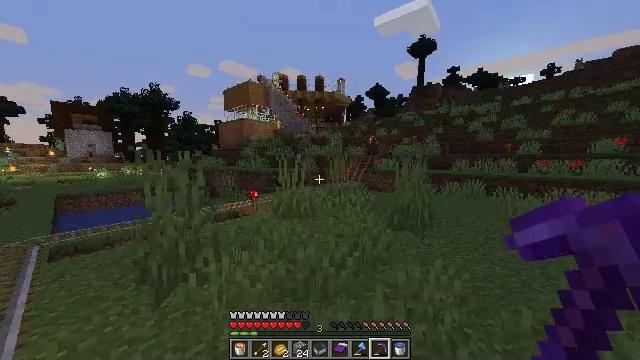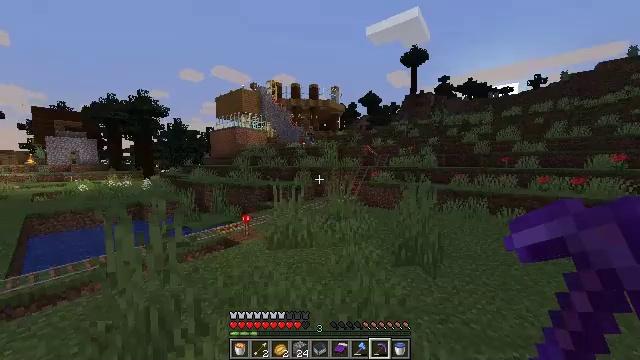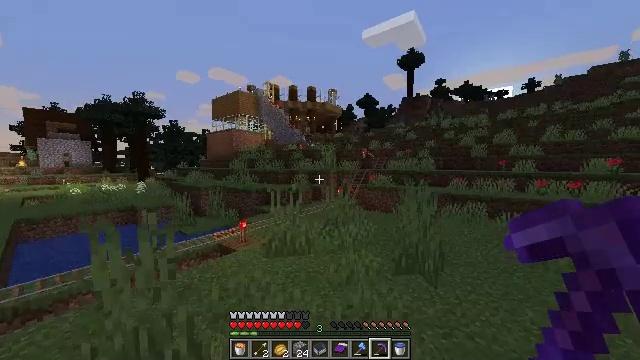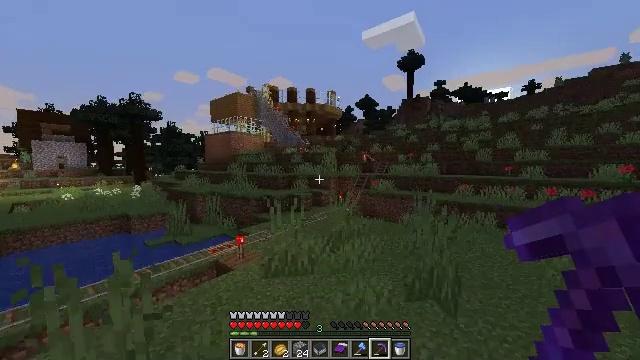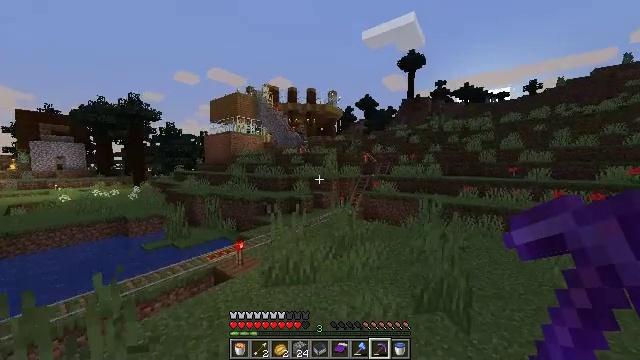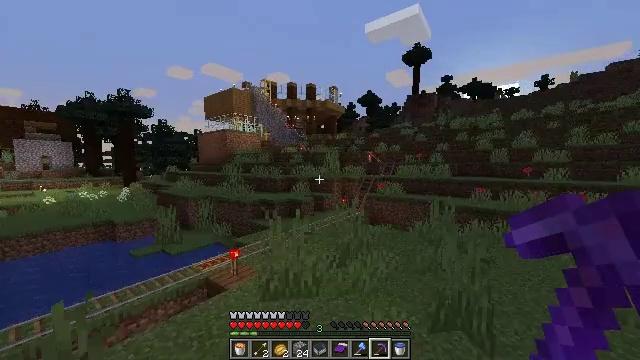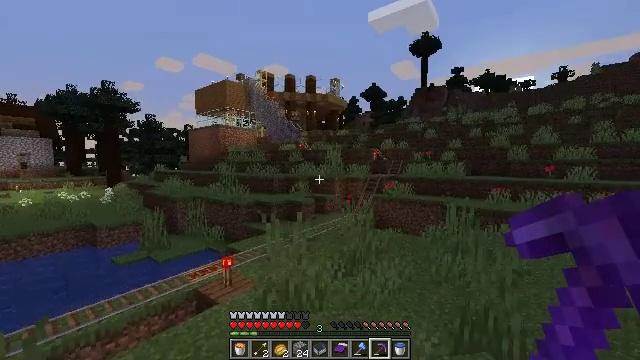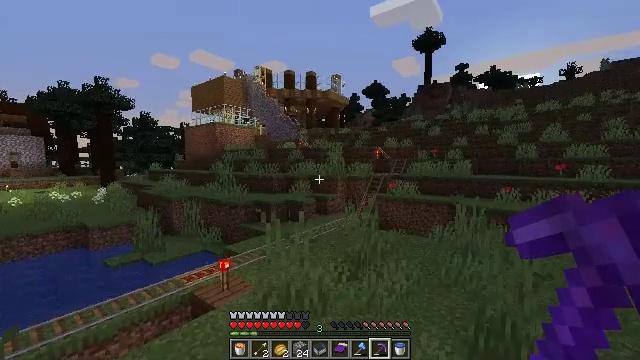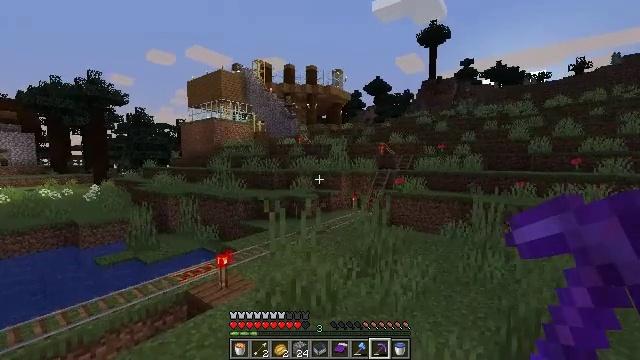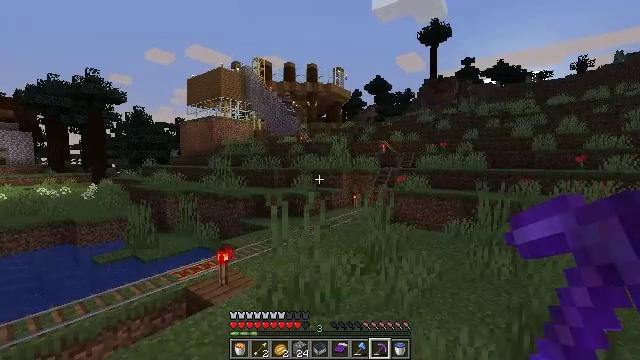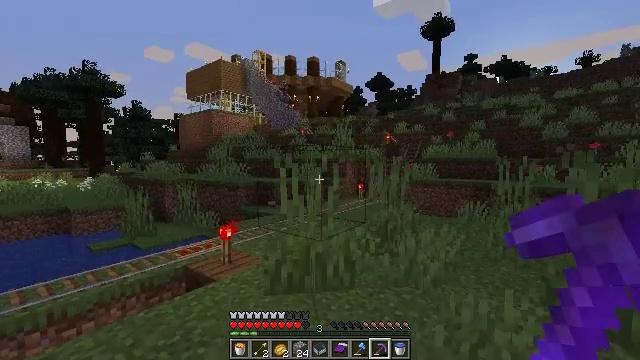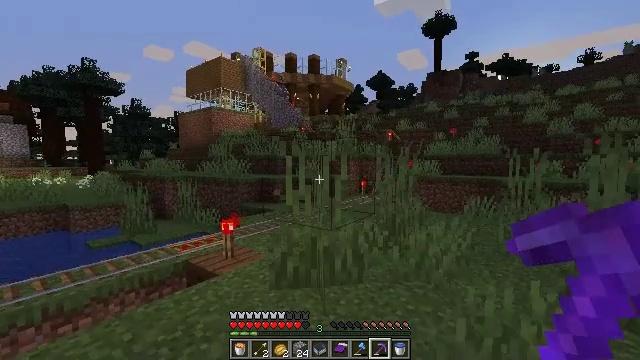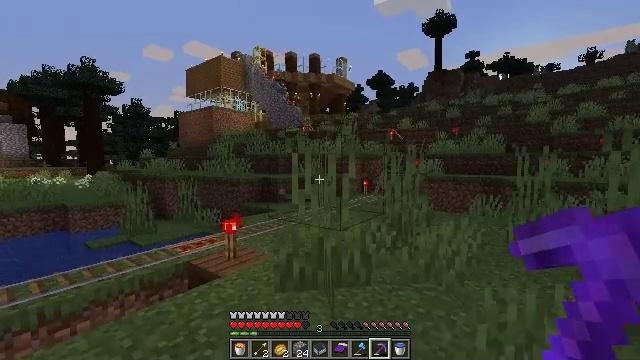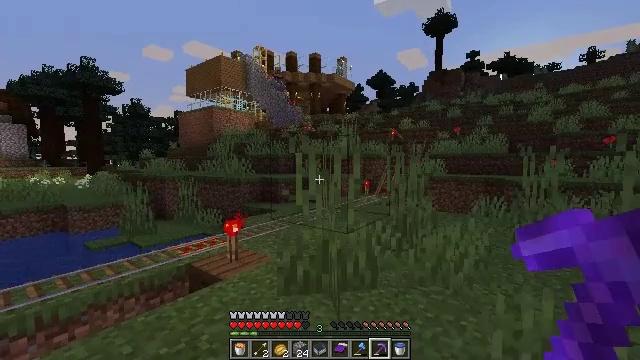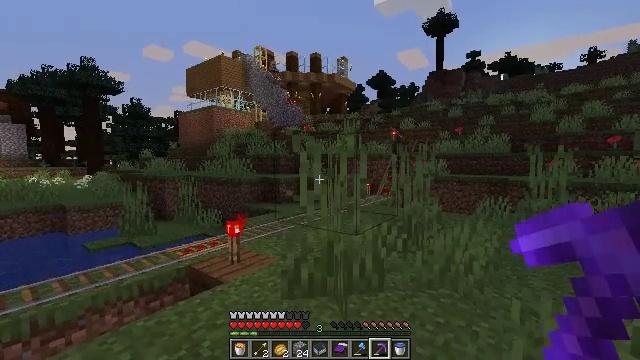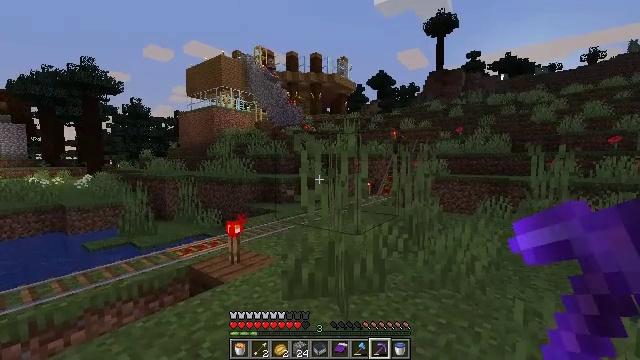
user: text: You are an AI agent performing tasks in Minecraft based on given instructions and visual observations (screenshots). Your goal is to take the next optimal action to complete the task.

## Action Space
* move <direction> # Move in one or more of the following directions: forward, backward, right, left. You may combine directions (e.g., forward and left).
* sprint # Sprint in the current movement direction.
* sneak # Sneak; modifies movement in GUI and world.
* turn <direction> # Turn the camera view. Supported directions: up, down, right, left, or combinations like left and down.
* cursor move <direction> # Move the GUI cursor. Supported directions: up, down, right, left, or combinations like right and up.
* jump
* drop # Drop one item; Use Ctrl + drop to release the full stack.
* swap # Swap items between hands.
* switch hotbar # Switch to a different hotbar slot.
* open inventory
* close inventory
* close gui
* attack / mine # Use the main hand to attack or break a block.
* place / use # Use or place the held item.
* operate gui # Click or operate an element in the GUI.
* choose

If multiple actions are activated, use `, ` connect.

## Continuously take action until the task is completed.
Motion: motion action
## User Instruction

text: Digging the cobblestone underground.
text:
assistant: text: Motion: move forward, turn right and up
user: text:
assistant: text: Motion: move forward
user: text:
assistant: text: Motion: move forward
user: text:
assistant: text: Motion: no_op
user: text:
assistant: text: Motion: no_op
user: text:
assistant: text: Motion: move left
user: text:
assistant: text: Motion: move left
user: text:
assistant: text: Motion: move left
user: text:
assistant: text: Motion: move left
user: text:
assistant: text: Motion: no_op
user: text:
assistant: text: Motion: no_op
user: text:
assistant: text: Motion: no_op
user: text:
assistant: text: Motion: no_op
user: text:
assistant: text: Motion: no_op
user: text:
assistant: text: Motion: no_op
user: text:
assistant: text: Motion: no_op
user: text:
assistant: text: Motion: no_op
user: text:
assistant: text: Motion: no_op
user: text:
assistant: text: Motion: no_op
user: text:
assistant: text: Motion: no_op
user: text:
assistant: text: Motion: no_op
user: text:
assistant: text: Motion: no_op
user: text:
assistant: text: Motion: no_op
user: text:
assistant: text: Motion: no_op
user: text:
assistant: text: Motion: no_op
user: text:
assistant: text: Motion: no_op
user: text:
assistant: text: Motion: no_op
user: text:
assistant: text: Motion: no_op
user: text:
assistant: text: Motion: no_op
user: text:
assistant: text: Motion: no_op